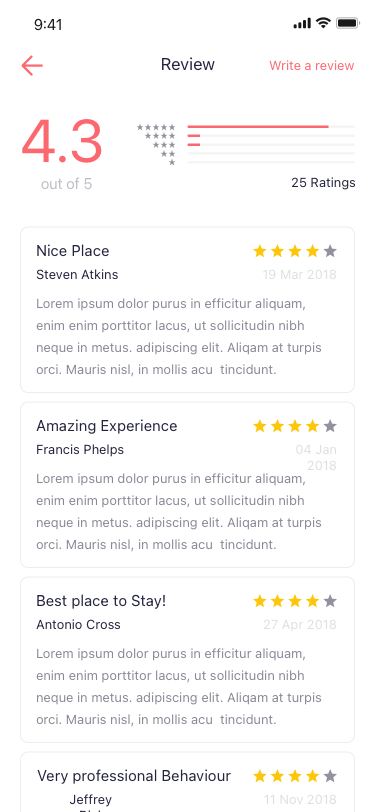
Text in this UI design:
25 Ratings
out of 5
4.3
Write a review